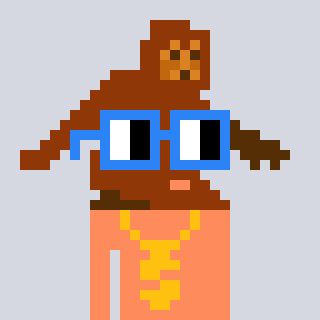
a pixel art character with square blue glasses, a bigfoot-shaped head and a peachy-colored body on a cool background